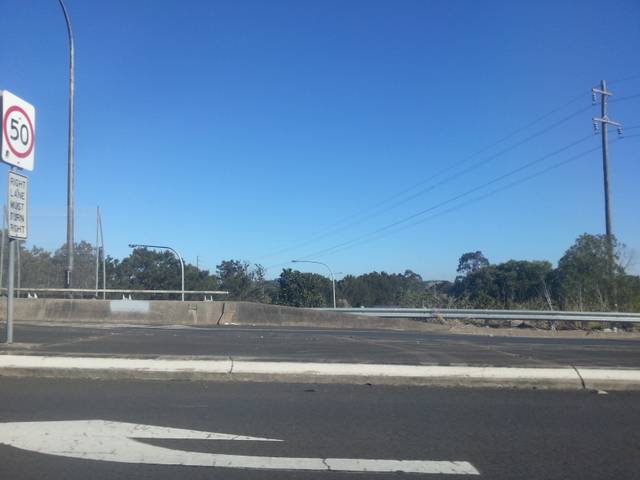
Region: Australia
Coordinates: -34.438, 150.866